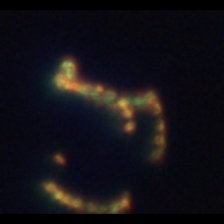
Taxon: Chaetoceros
Group: Diatoms